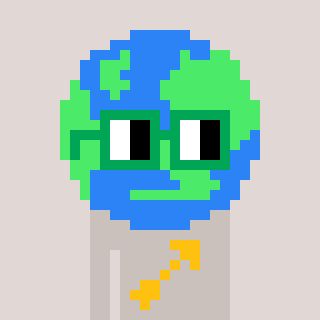
a pixel art character with square green glasses, a earth-shaped head and a foggrey-colored body on a warm background